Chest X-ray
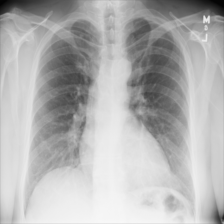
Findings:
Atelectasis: negative
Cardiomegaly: positive
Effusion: negative
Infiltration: negative
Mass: negative
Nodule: negative
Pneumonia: negative
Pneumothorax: negative
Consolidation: negative
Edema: negative
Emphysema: negative
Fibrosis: negative
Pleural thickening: negative
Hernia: negative